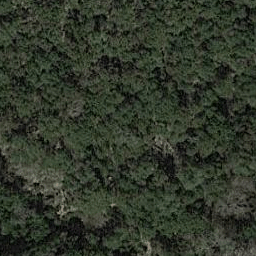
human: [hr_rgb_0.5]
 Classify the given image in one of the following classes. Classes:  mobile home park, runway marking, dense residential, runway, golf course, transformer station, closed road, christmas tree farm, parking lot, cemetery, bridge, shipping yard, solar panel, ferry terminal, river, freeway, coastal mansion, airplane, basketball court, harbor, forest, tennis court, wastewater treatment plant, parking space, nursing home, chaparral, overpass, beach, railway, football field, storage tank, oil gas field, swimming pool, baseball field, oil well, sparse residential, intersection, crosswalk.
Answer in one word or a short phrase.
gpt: forest